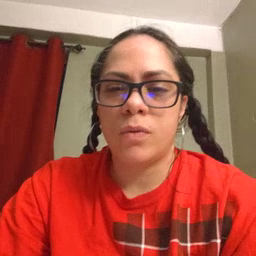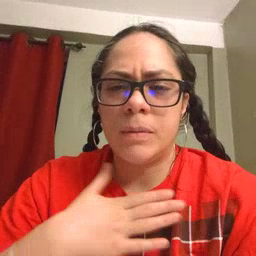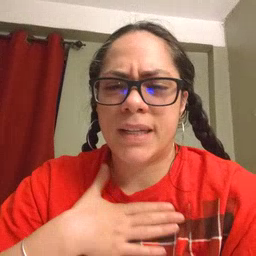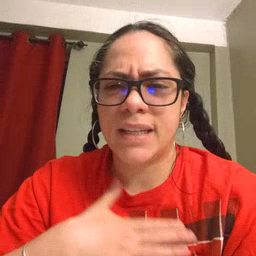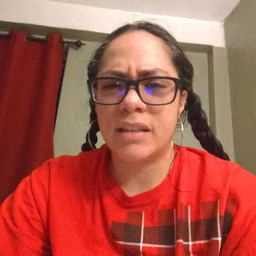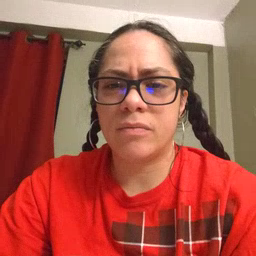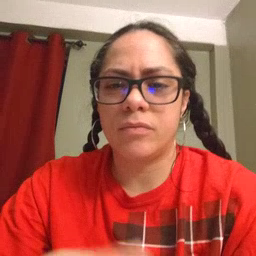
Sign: please